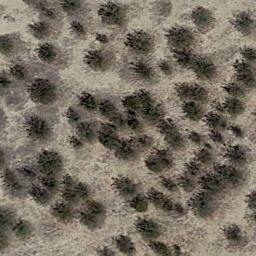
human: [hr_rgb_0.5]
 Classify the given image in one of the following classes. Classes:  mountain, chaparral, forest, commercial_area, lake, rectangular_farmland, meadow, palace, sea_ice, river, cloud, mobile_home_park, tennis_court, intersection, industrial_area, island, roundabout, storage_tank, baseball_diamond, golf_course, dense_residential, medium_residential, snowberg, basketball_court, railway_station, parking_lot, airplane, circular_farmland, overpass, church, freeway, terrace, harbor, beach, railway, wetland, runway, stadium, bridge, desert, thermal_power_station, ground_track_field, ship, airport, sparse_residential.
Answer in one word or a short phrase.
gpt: chaparral